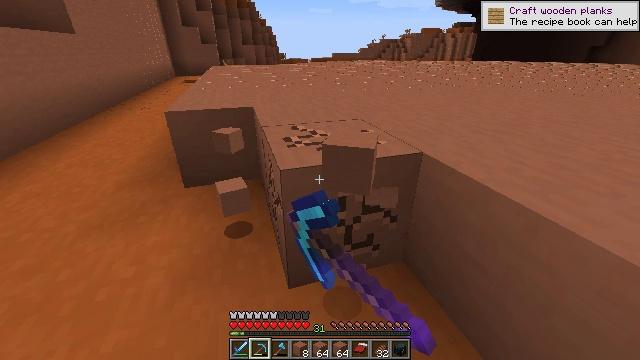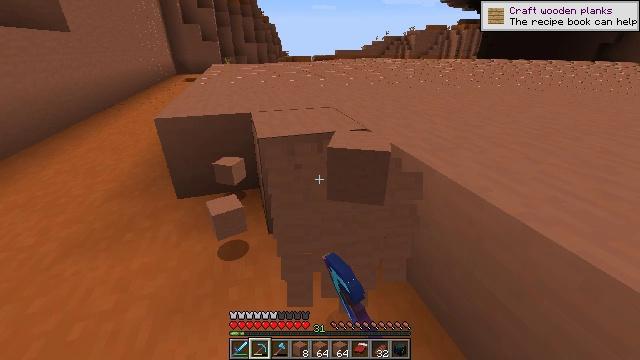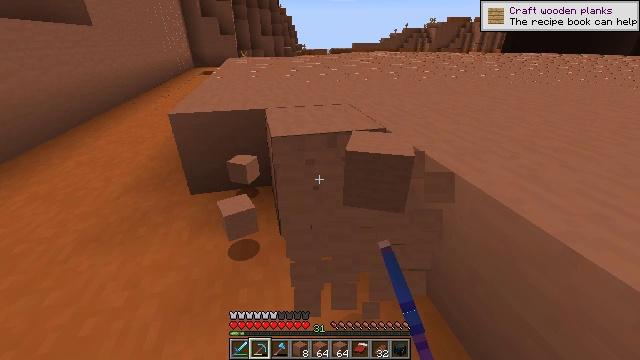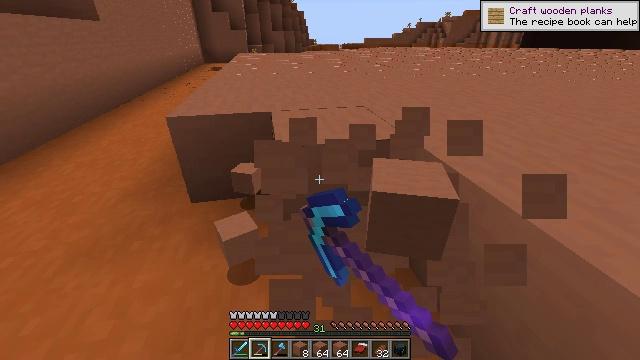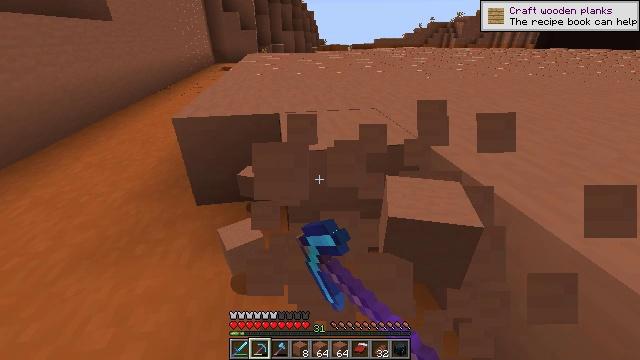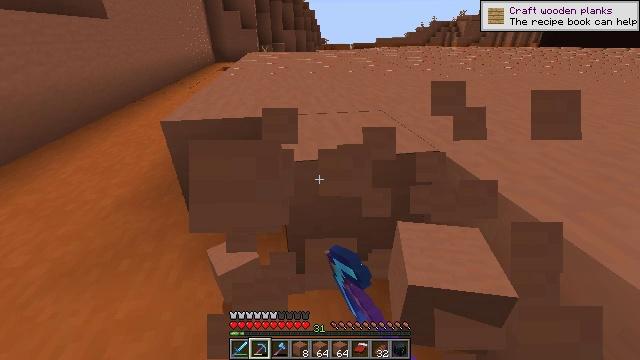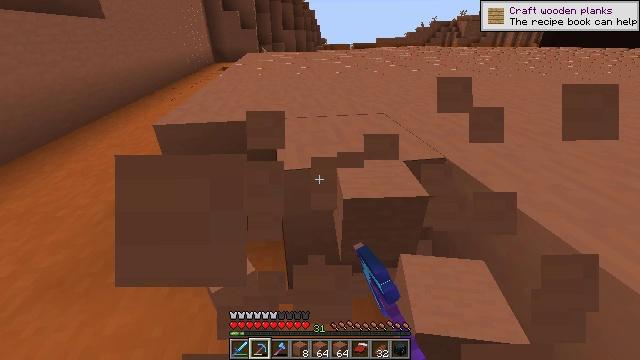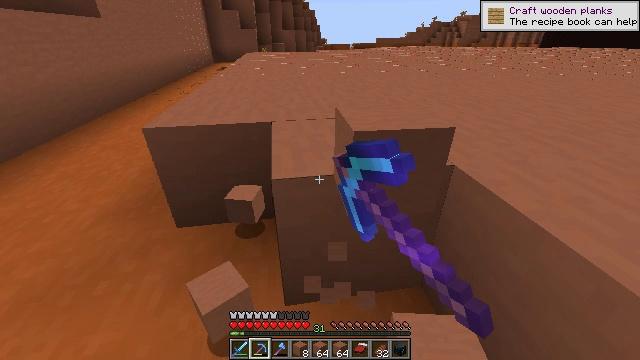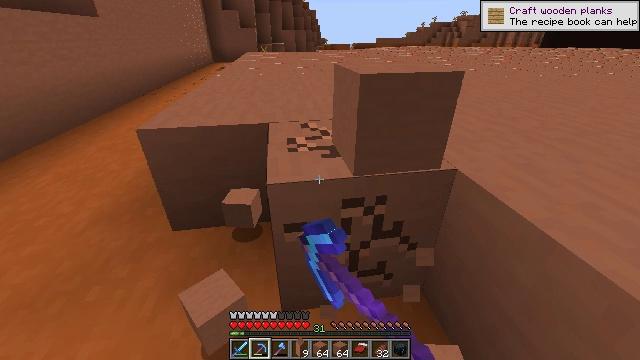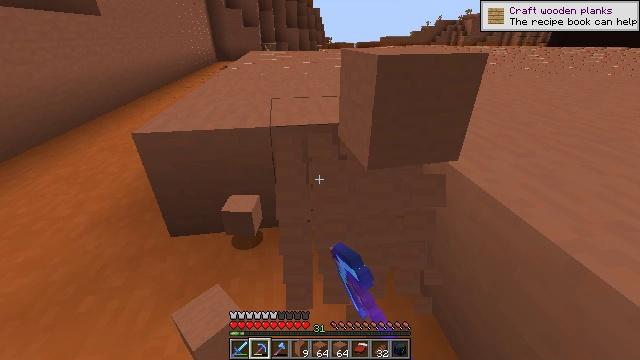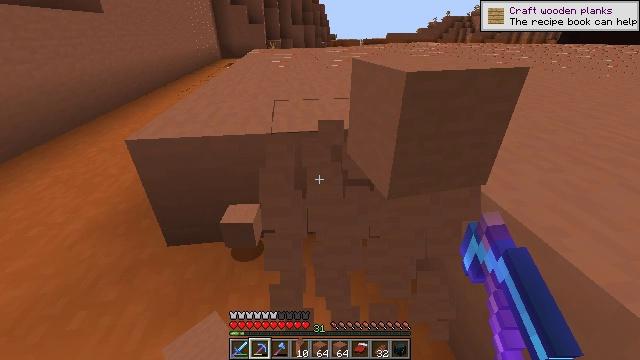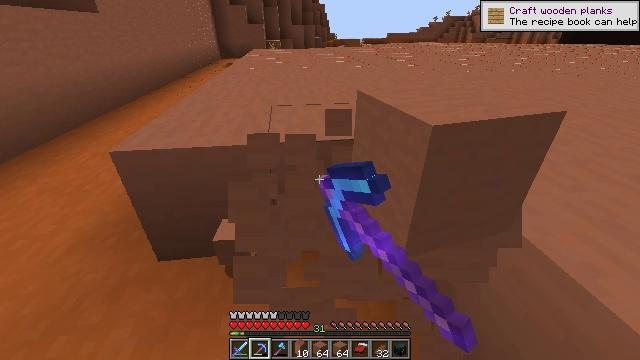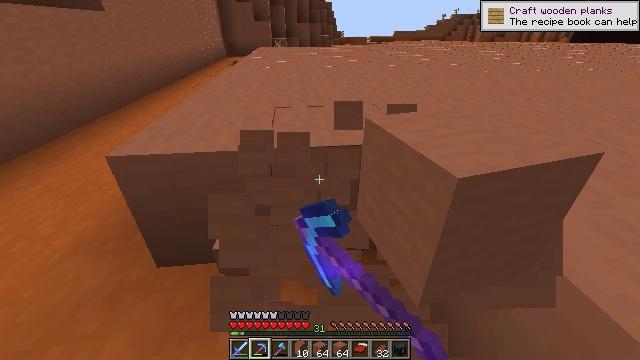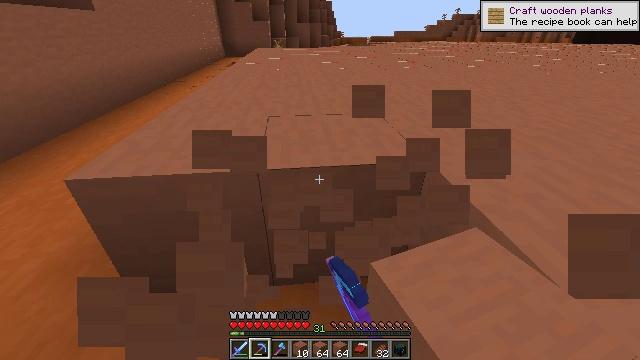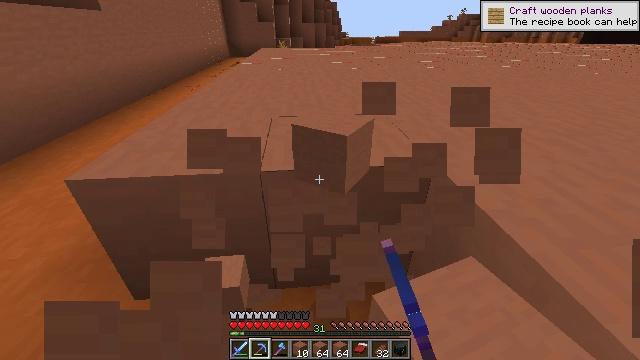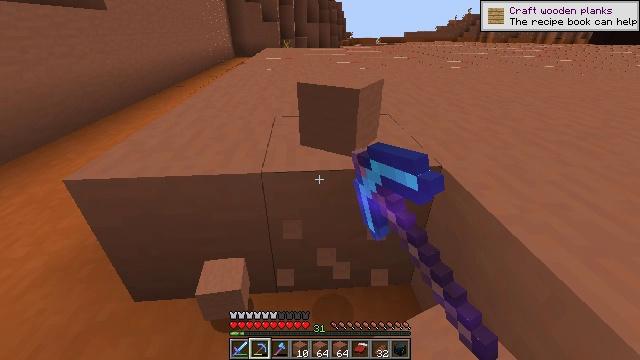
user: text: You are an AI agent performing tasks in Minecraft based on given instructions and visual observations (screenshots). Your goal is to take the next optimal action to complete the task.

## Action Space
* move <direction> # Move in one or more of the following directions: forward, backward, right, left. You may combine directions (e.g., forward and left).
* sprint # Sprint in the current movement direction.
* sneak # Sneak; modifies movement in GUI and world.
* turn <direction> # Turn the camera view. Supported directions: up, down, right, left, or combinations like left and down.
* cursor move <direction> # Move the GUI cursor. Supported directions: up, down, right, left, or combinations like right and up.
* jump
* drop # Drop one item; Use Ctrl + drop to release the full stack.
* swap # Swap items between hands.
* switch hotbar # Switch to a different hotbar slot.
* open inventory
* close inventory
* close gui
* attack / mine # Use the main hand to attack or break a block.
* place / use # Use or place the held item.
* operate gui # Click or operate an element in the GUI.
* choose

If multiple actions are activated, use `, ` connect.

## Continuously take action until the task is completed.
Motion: motion action
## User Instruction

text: Harvest terracotta for building.
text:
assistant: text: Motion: move forward, attack / mine
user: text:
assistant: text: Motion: move forward, turn left and down, attack / mine
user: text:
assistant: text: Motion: move forward, turn left, attack / mine
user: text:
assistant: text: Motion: move forward, turn left, attack / mine
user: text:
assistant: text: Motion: move forward, attack / mine
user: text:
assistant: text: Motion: attack / mine
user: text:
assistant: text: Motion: attack / mine
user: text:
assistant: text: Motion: attack / mine
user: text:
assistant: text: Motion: move forward, attack / mine
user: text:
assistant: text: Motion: move forward, turn left, attack / mine
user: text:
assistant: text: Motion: move forward, attack / mine
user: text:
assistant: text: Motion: move forward, turn left, attack / mine
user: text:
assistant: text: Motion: attack / mine
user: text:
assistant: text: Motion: attack / mine
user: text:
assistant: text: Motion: attack / mine
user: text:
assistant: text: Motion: attack / mine
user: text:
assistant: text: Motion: turn left, attack / mine
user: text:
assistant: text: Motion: turn left, attack / mine
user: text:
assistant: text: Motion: attack / mine
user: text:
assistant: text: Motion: turn right
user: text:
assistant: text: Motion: turn right
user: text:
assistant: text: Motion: no_op
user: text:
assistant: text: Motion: no_op
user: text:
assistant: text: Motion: no_op
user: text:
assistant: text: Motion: no_op
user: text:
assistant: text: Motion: no_op
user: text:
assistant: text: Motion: no_op
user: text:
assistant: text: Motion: no_op
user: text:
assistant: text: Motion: no_op
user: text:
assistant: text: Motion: no_op